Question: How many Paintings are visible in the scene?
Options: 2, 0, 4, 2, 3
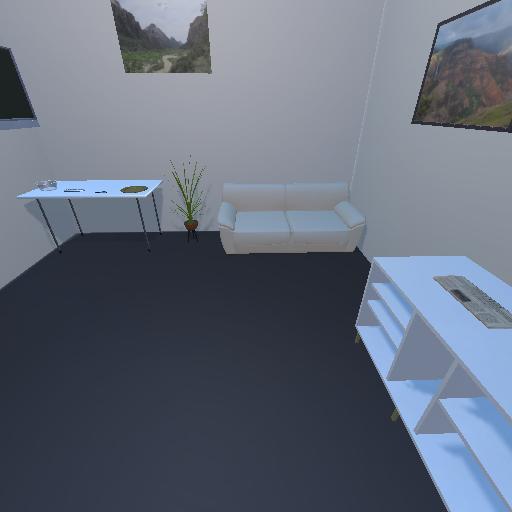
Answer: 2